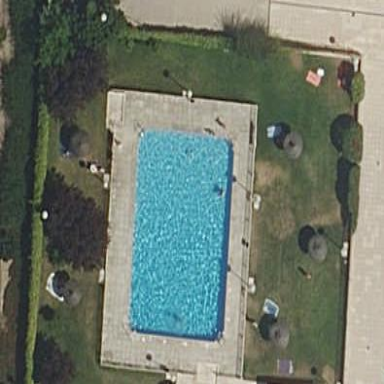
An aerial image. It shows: Swimming pool located in leisure land.